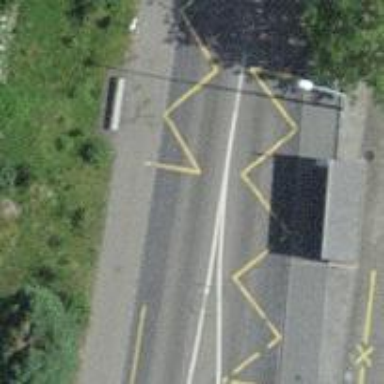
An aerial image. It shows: Asphalt platform for public transport.